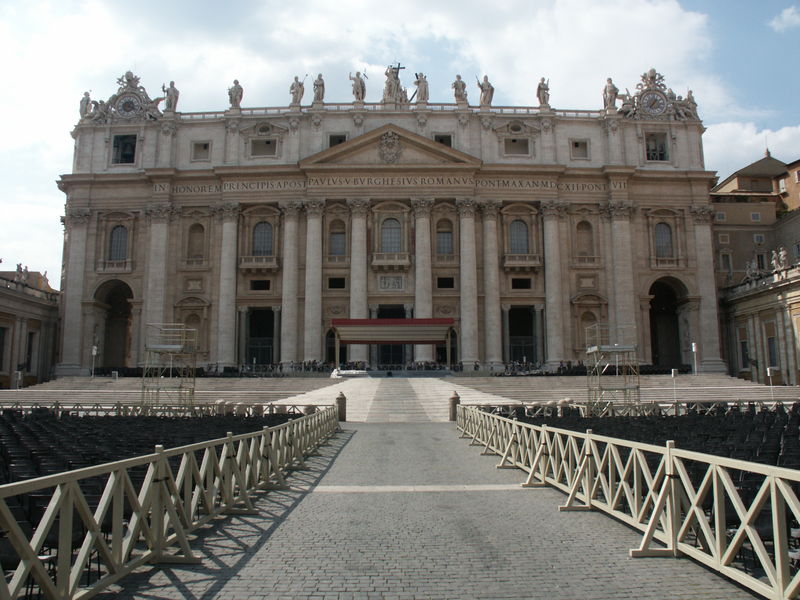
Titel: Petersdom in Rom (San Pietro)
Künstler: Donato Bramante
Standort: Rom, S. Pietro (EU - I - Latium)
Schlagwörter: himmel, wolken, fenster, stuhl, stühle, säule, säulen, tür, dach, gebäude, haus, weg, architektur, kirche, renaissance, balkon, schrift, fassade, pflaster, türen, giebel, figuren, treppe, papst, geländer, stufen, foto, eingang, gerüst, kreuz, altar, kapitelle, kathedrale, rom, kapitell, portal, skulpturen, plastiken, portale, vatikan, baldachin, etagen, korinthisch, absperrung, petersdom, skultpur, petersplatz, st. peter, peter, söulen, portral, gigantisch, apostelfiguren, papstkirche